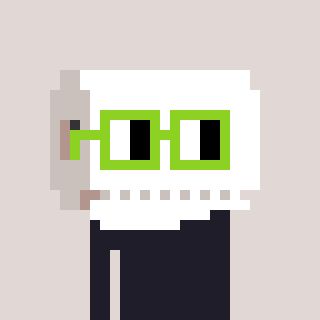
a pixel art character with square light green glasses, a toiletpaper-full-shaped head and a purple-colored body on a warm background